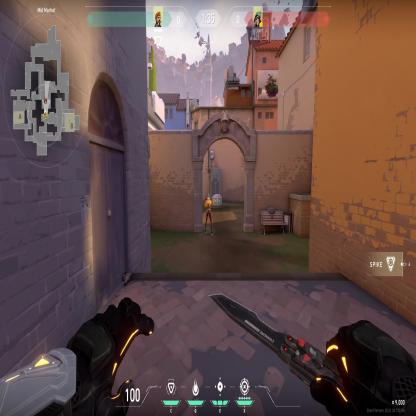
Label: enemy